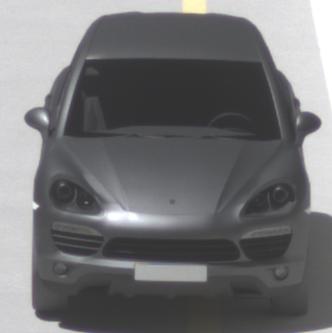
Make: Porsche
Model: Cayenne
Detailed model: Cayenne (958)
Model produced from: 2010/05
Model produced until: 2014/07
Doors: 5
Color: gray
Road condition: dry road
Daytime: midday
Contrast: high contrast